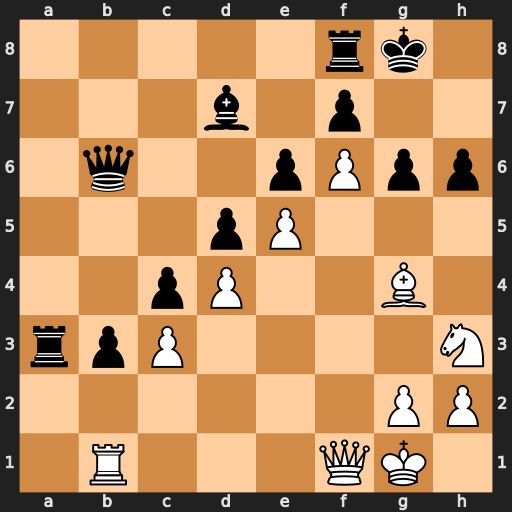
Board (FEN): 5rk1/3b1p2/1q2pPpp/3pP3/2pP2B1/rpP4N/6PP/1R3QK1
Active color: w
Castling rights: -
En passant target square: -
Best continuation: Qc1 Kh7 Qxa3